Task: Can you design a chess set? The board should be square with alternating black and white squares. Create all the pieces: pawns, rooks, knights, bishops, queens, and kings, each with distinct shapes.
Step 4650:
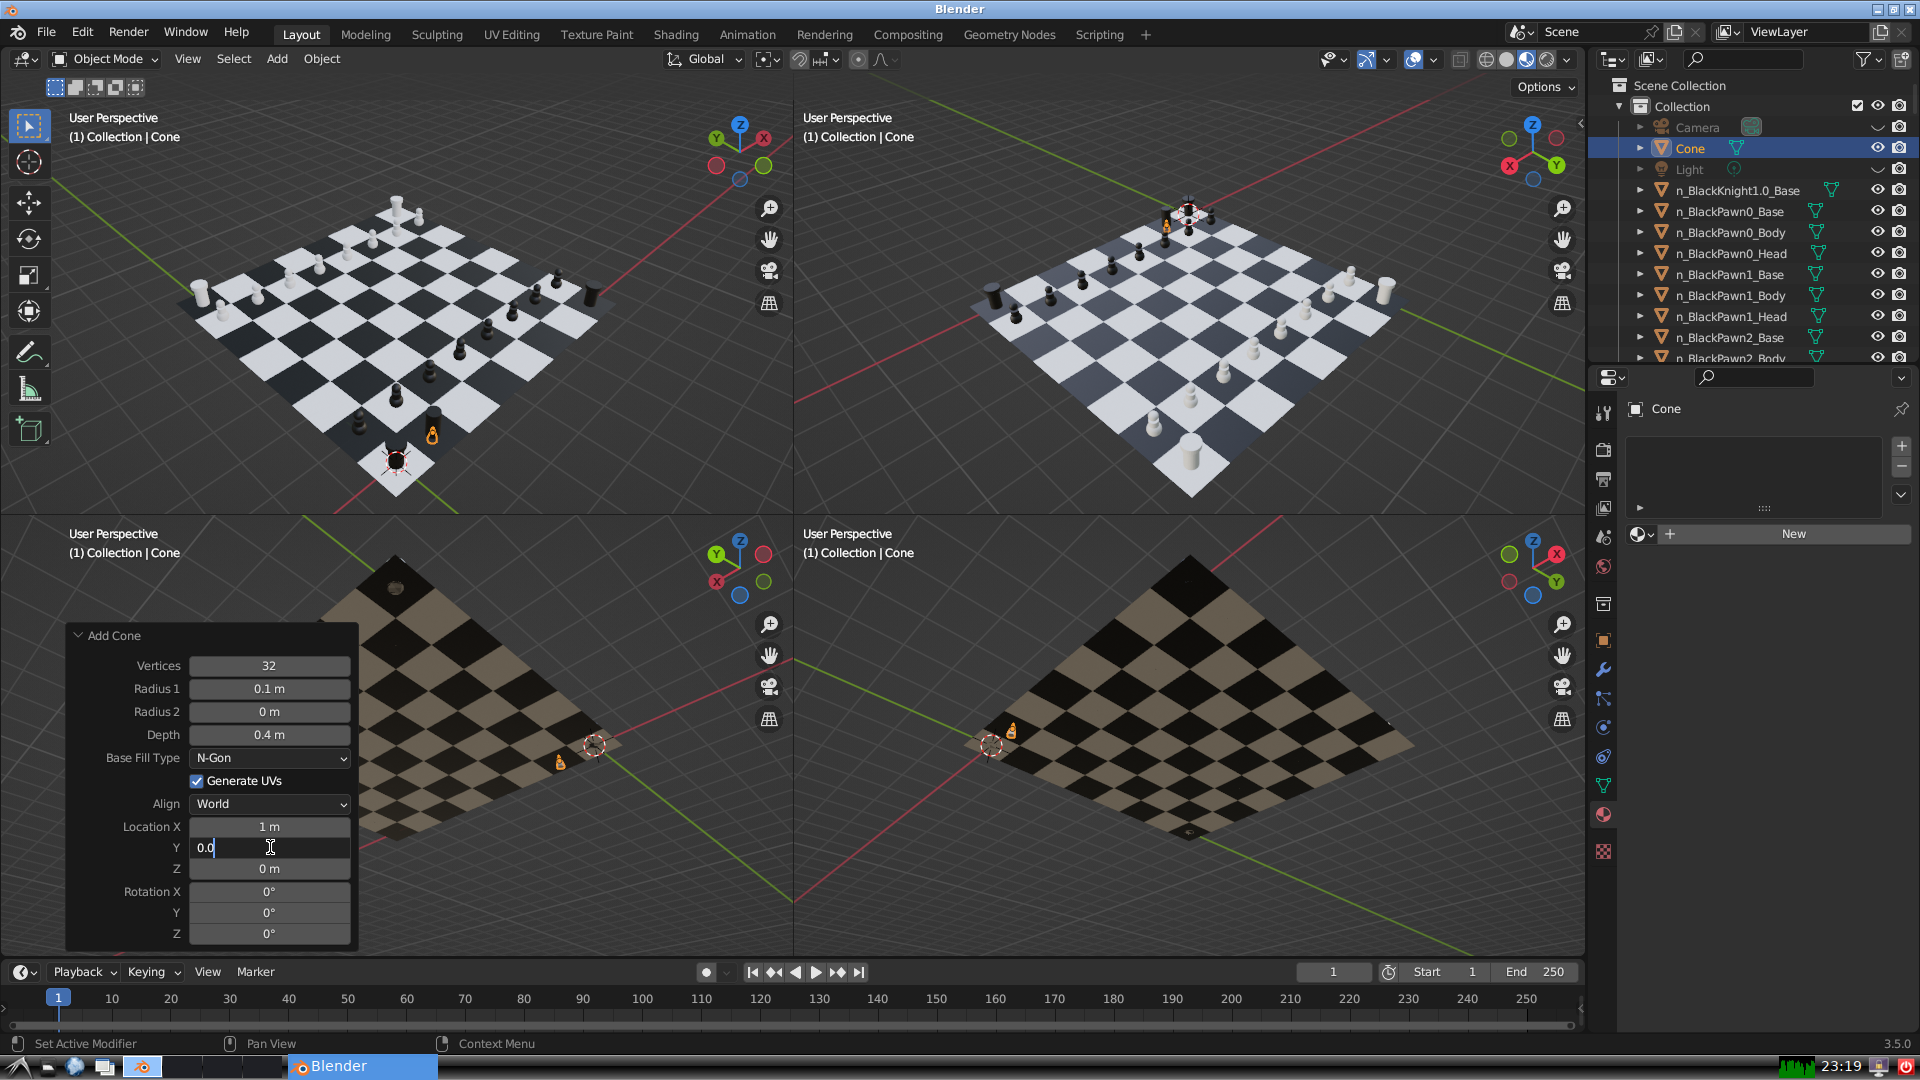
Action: {"key_press": ['Return']}